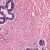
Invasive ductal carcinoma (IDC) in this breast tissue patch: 0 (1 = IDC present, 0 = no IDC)